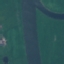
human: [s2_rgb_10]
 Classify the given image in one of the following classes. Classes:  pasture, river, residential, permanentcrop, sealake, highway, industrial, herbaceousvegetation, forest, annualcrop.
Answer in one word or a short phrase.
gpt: River